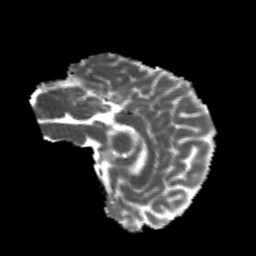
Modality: MD
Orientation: sagittal
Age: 23
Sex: female
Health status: healthy
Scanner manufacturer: philips
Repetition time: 7.39 s
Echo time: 0.08599 s